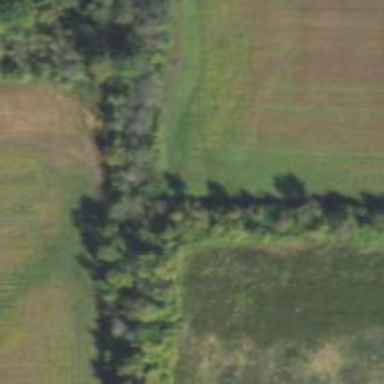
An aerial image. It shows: Row of trees in natural setting.